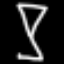
Label: hourglass